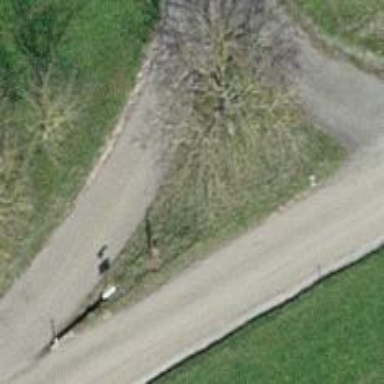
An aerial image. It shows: Bench.